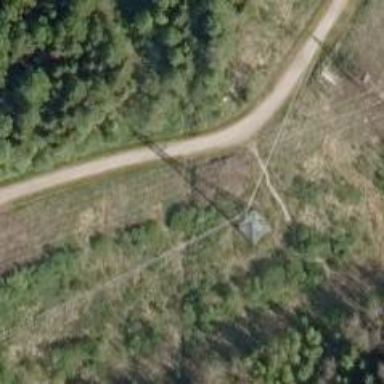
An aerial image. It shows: Bridge over cycleway used for nordic skiing. The piste is groomed for classic and skating techniques.